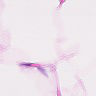
Metastatic tissue present: no